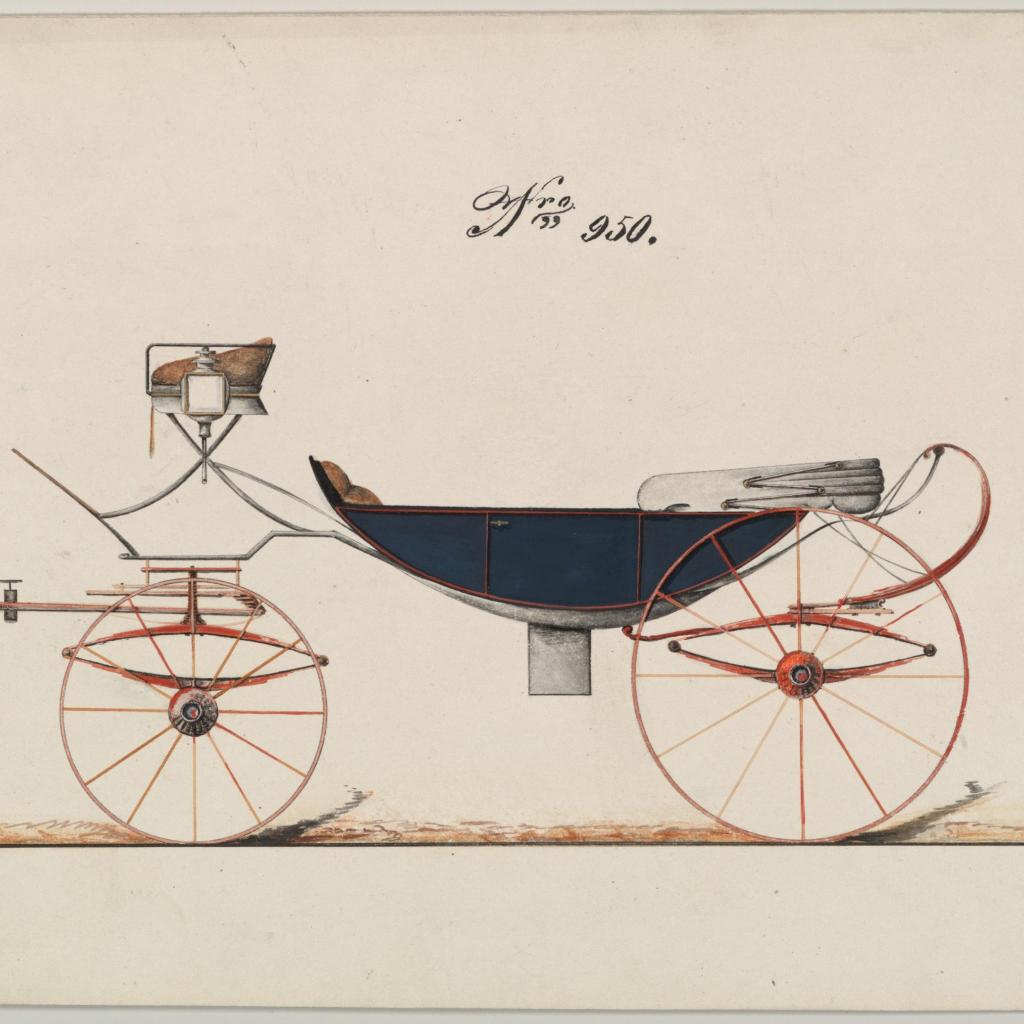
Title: Design for Vis-à-vis/ Caleche, no. 950
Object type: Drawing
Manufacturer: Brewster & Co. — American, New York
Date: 1850–70
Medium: Pen and black ink, watercolor and gouache woth gum arabic
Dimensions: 6 1/16 x 10 3/16 in. (15.4 x 25.8 cm)
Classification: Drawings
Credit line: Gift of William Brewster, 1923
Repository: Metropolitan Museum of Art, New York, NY